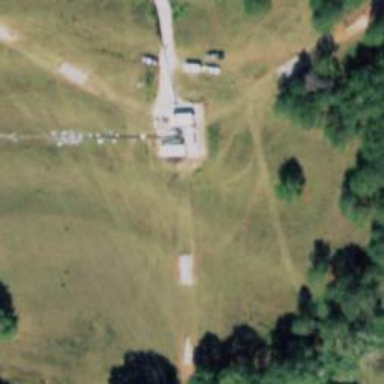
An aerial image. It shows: Mast tower used for communication.